Question: I've been reading gobs of articles on FTP upload in ASP.NET recently and they all seem to make sense, but every time I've tried implementing them I either get an empty file uploaded, or no file at all. Here are some of the articles I've been reading:
- <URL>
They're all great articles, but like I said, having issues :(
I know exactly what the problem is but I don't know how to fix it. I can pass the file name from the FileUpload control, but the path does not exist for security concerns. However, the StreamReader object requires the fully qualified path of the file to be uploaded, so how the heck do I get that? I'm at my wits end! >.<
Let's use the example by John Peterson that I linked above. Here's the code:
'''
Protected Sub btnUploadFile_Click(ByVal sender As Object, ByVal e As System.EventArgs)
Dim myFtpWebRequest As FtpWebRequest
Dim myFtpWebResponse As FtpWebResponse
Dim myStreamWriter As StreamWriter
myFtpWebRequest = WebRequest.Create("ftp://ftp_server_name/filename.ext")
myFtpWebRequest.Method = WebRequestMethods.Ftp.UploadFile
myFtpWebRequest.UseBinary = True
myStreamWriter = New StreamWriter(myFtpWebRequest.GetRequestStream())
'IT BREAKS HERE BECAUSE THE CLIENT PATH IS WRONG!!
myStreamWriter.Write(New StreamReader(Server.MapPath("filename.ext")).ReadToEnd)
myStreamWriter.Close()
myFtpWebResponse = myFtpWebRequest.GetResponse()
myFtpWebResponse.Close()
End Sub
'''
See? No data in the uploaded file :(

Now my latest implementation looks like this, but the uploaded file is much larger than the source, and corrupted. Seriously, what the heck am I doing wrong? I've been two LONG days at this, grrr...
'''
Protected Sub btnUploadFile2_Click(ByVal sender As Object, ByVal e As System.EventArgs)
Dim myFtpWebRequest As FtpWebRequest
Dim myFtpWebResponse As FtpWebResponse
filename = Path.GetFileName(FileUpload1.FileName)
myFtpWebRequest = CType(WebRequest.Create(ftpServer + ftpPath + filename), FtpWebRequest)
myFtpWebRequest.Method = WebRequestMethods.Ftp.UploadFile
myFtpWebRequest.UseBinary = True
'NEW APPROACH USING THE STREAM OF THE FILE FROM THE FileUpload Control
'CORRECT BYTE LENGTH - in sourceStream.BaseStream
Dim sourceStream As New StreamReader(FileUpload1.FileContent)
'WRONG BYTE LENGTH - in sourceStream.ReadToEnd()
Dim fileContents As Byte() = Encoding.UTF8.GetBytes(sourceStream.ReadToEnd())
sourceStream.Close()
myFtpWebRequest.ContentLength = fileContents.Length
Dim requestStream As Stream = myFtpWebRequest.GetRequestStream()
requestStream.Write(fileContents, 0, fileContents.Length)
requestStream.Close()
myFtpWebResponse = CType(myFtpWebRequest.GetResponse(), FtpWebResponse)
myFtpWebResponse.Close()
End Sub
'''
Thanks ever so much to Adam Maras for the amazing answer. I'll leave my blunders here for others to benefit who find this thread ;)
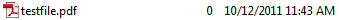
Answer: First of all, you upload through the web server if you're going to use ASP.NET like this. Without installing a plugin on the client's browser or using an ActiveX control (or similar) you absolutely upload directly from the client machine to the FTP server.
I assume you're uploading binary files; if that's the case, the way you're using 'StreamReader's and 'StreamWriter's could be corrupting the binary contents of the file. Instead, we can use the <URL> method to move the data verbatim from one stream to the other.
I've modified your method to use this pattern instead:
'''
Protected Sub btnUploadFile2_Click(ByVal sender As Object, ByVal e As System.EventArgs)
Dim myFtpWebRequest As FtpWebRequest
Dim myFtpWebResponse As FtpWebResponse
filename = Path.GetFileName(FileUpload1.FileName)
myFtpWebRequest = CType(WebRequest.Create(ftpServer + ftpPath + filename), FtpWebRequest)
myFtpWebRequest.Method = WebRequestMethods.Ftp.UploadFile
myFtpWebRequest.UseBinary = True
Dim myFileStream As Stream = FileUpload1.FileContent
myFtpWebRequest.ContentLength = myFileStream.Length
Dim requestStream As Stream = myFtpWebRequest.GetRequestStream()
myFileStream.CopyTo(requestStream)
requestStream.Close()
myFtpWebResponse = CType(myFtpWebRequest.GetResponse(), FtpWebResponse)
myFtpWebResponse.Close()
End Sub
'''